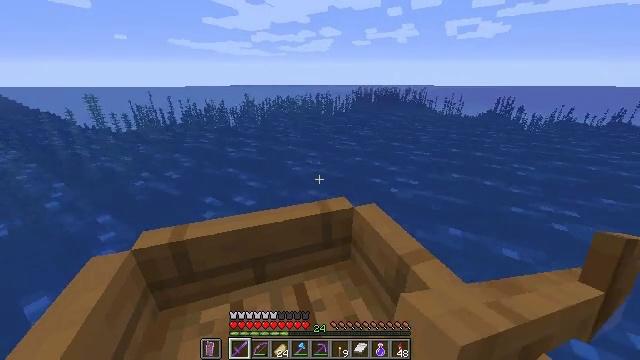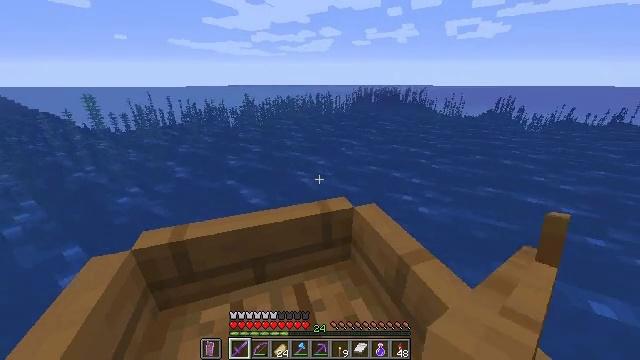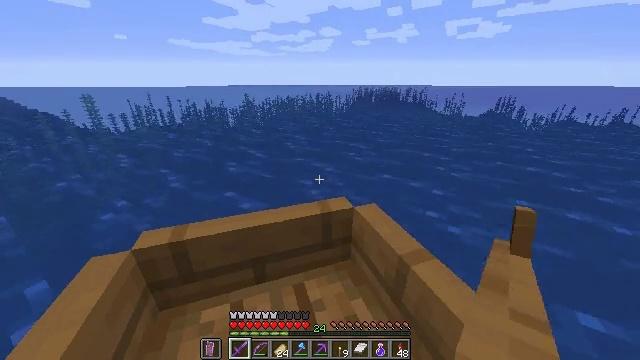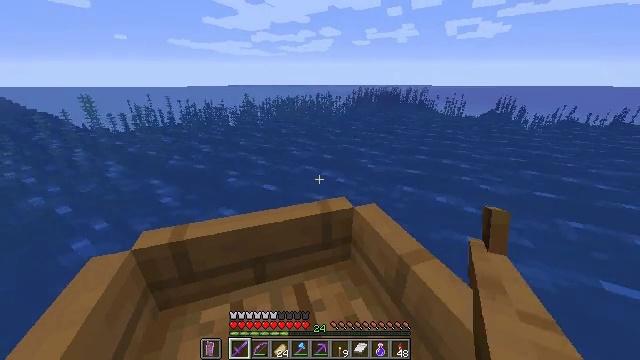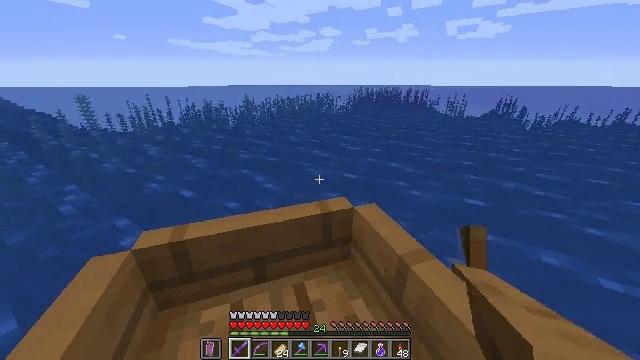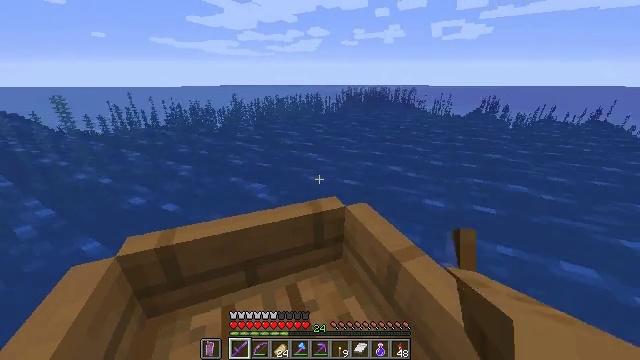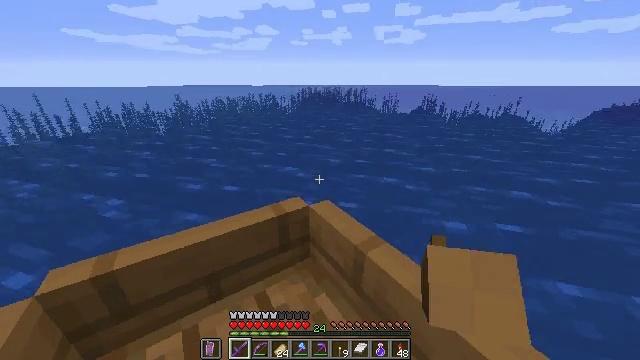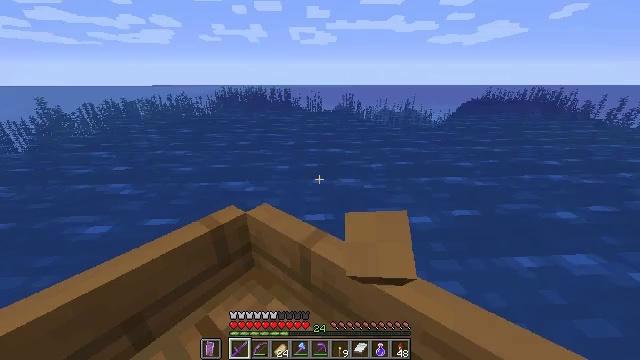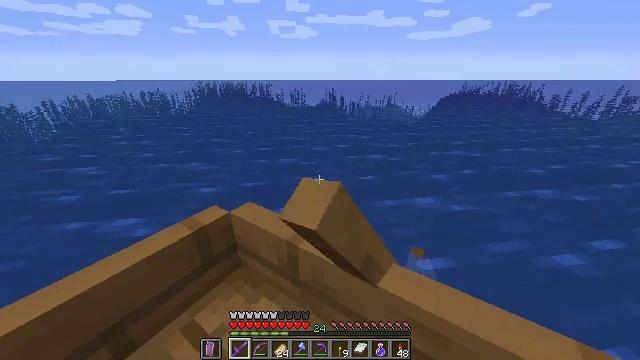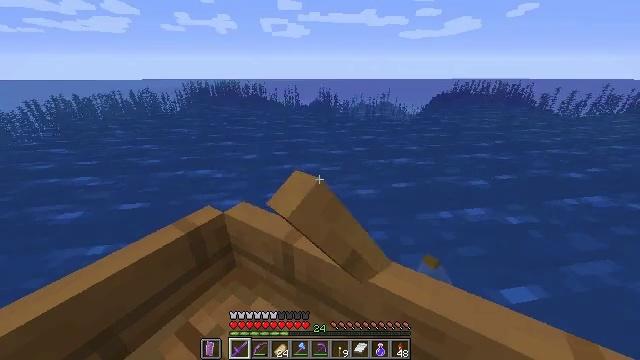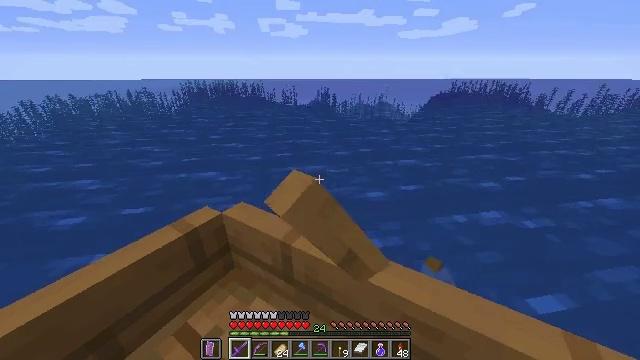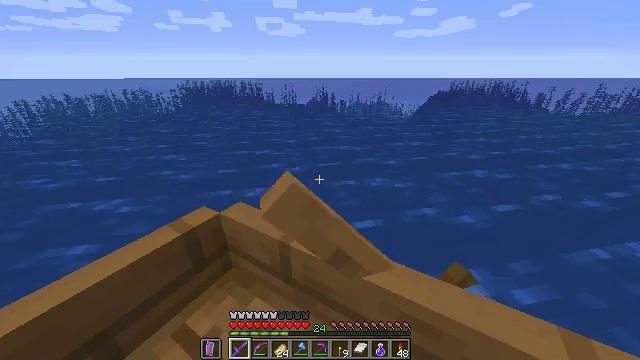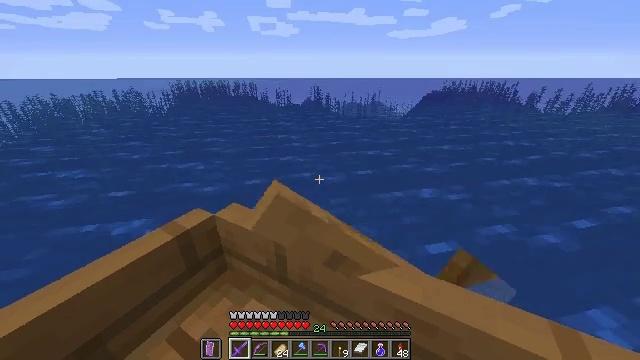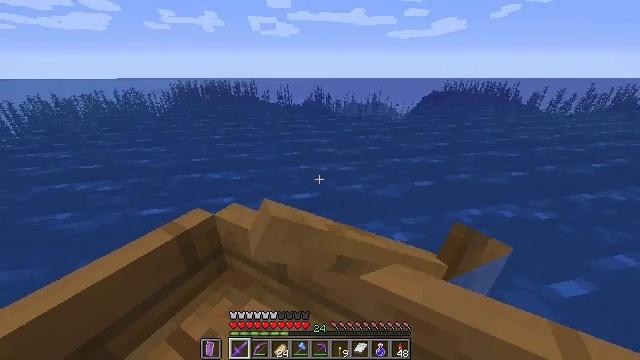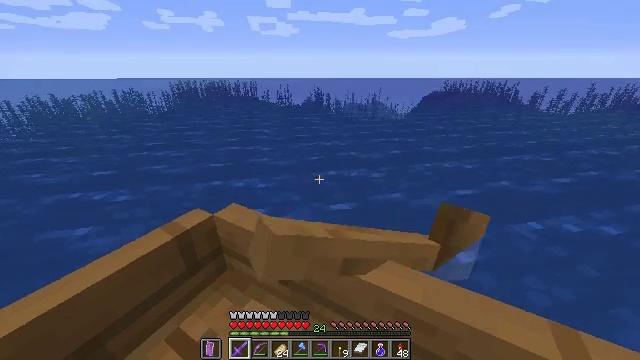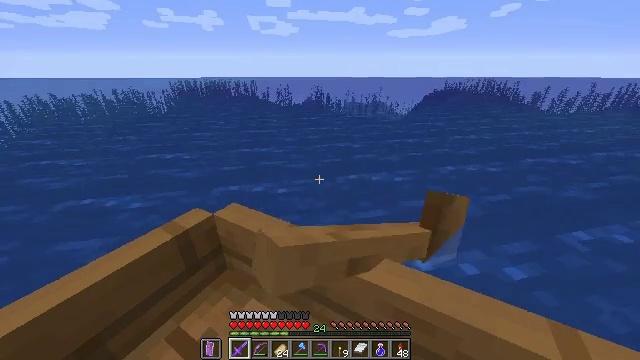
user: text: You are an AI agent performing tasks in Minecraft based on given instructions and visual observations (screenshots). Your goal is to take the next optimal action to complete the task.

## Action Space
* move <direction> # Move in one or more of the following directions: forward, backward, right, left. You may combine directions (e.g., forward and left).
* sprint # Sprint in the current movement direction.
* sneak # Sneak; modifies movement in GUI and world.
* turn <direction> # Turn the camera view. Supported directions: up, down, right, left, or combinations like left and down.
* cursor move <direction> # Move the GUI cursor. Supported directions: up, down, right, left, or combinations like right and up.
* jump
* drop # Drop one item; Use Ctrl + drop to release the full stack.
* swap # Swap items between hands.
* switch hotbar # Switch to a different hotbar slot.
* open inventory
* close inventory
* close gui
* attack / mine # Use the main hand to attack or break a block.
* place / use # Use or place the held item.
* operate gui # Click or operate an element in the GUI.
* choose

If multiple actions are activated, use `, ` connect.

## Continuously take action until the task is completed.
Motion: motion action
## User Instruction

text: Remove stone brick stairs from the inventory.
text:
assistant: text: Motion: move forward
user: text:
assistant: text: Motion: move forward
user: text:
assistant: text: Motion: move forward
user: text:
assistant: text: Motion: move forward
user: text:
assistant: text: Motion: move forward, turn right
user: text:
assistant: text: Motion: move forward, turn right
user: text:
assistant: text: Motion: move forward, turn right
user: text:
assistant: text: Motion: move forward, turn right and down
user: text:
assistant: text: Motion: move forward, turn right
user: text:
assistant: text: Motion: move forward
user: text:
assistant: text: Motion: move forward
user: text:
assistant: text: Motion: move forward, turn right
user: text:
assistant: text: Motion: move forward
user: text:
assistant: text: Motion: move forward
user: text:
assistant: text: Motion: move forward
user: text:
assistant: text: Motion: move forward
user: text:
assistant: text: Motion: move forward
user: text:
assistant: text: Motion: move forward, turn right
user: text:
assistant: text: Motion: move forward, turn right
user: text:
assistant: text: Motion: move forward
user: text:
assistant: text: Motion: move forward
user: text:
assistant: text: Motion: move forward
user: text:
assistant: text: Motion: move forward
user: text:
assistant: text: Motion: move forward
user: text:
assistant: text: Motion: move forward
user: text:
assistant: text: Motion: move forward
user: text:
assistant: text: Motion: move forward
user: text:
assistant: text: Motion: move forward
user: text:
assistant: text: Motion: move forward
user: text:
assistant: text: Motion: move forward